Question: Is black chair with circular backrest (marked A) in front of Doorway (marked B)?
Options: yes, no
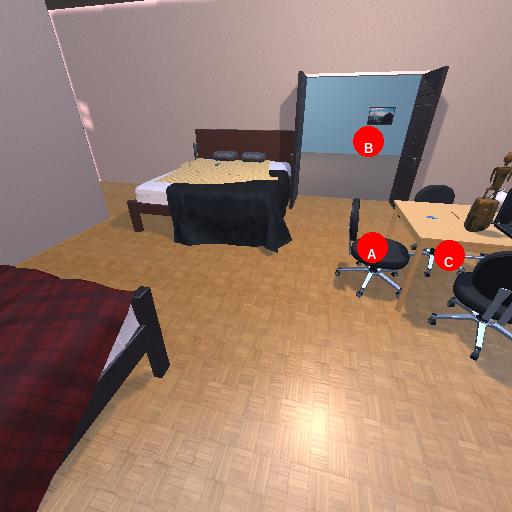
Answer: yes